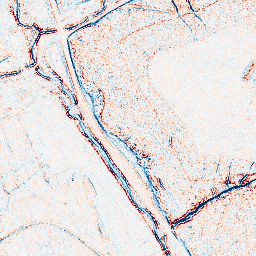
Category: edge_preserving
Decomposition family: bilateral
Decomposition parameters: d: 5
sigma_color: 25
sigma_space: 25
Upsampling method: regularized
Upsampling parameters: scale: 2
lambda_reg: 0.001
Upsampling scale: 2